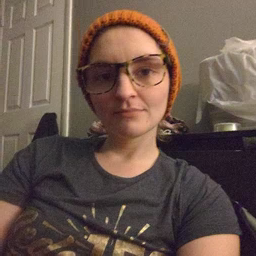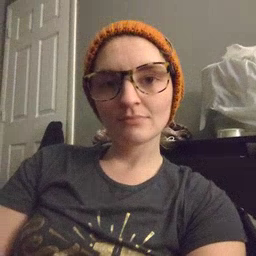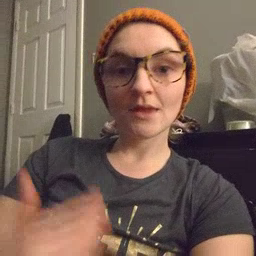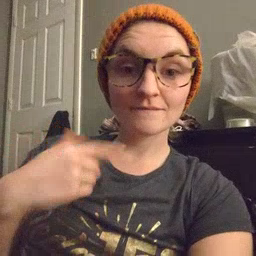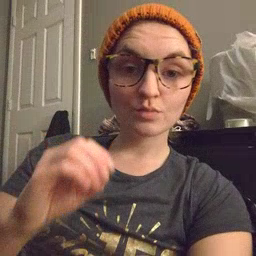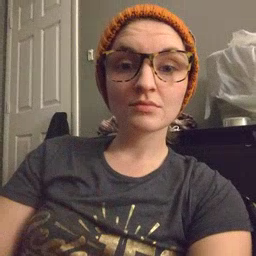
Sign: haveto